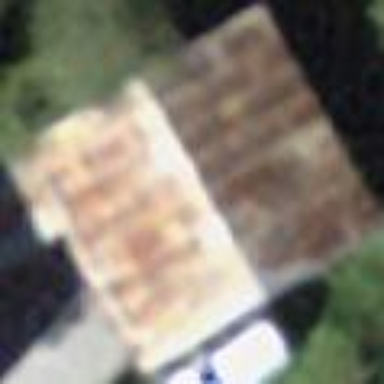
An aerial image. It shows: Rural barn.